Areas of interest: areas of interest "Liulin Toll Station (G30 Lianhuo Expressway Exit)"
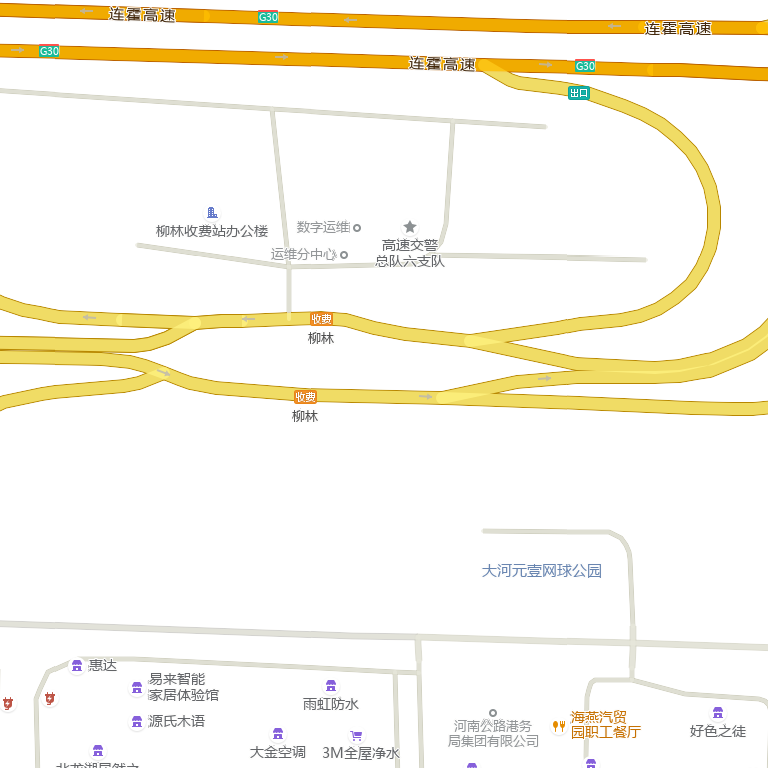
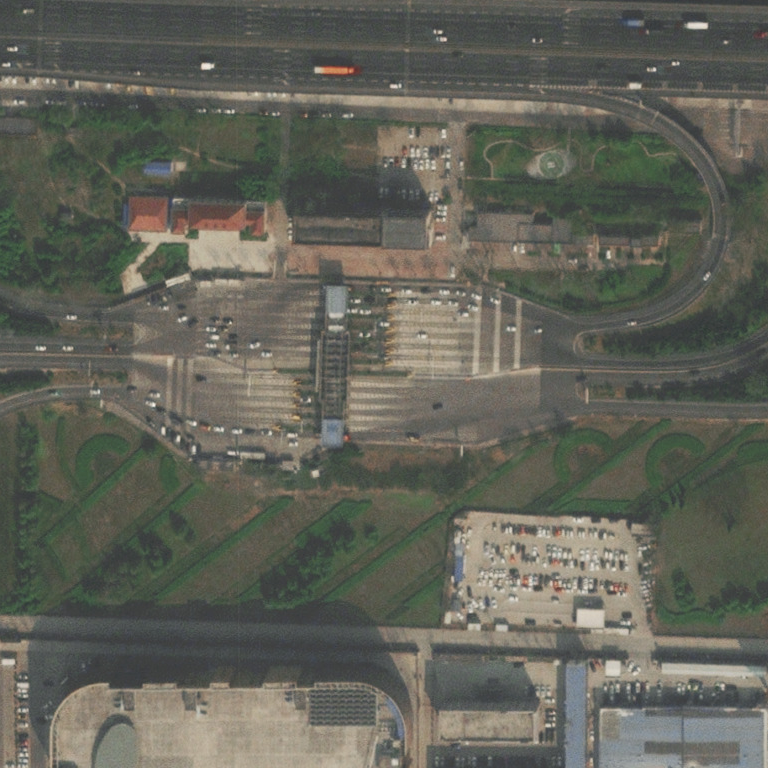